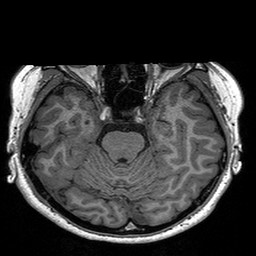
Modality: T1w
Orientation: coronal
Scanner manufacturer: siemens
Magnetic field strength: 3 T
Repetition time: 2.3 s
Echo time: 0.00298 s